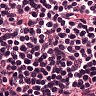
Metastatic tissue present: no